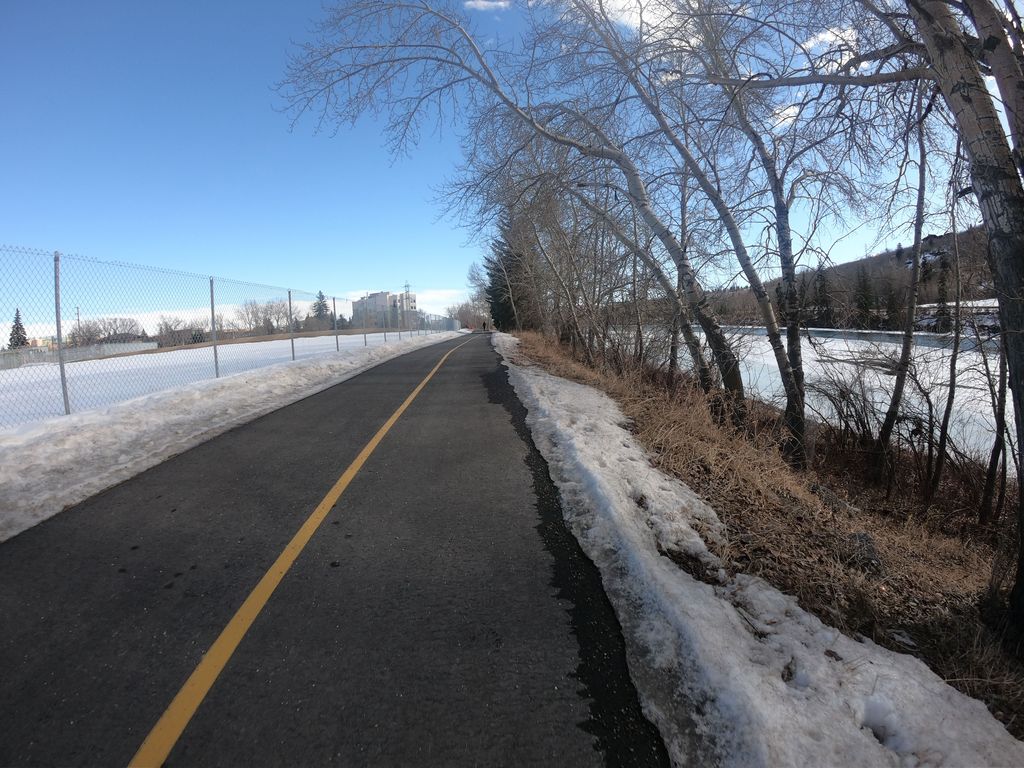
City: calgary